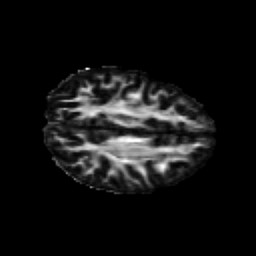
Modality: FA
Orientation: axial
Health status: healthy
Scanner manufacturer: siemens
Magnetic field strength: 3 T
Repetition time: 10 s
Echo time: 0.092 s